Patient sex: M
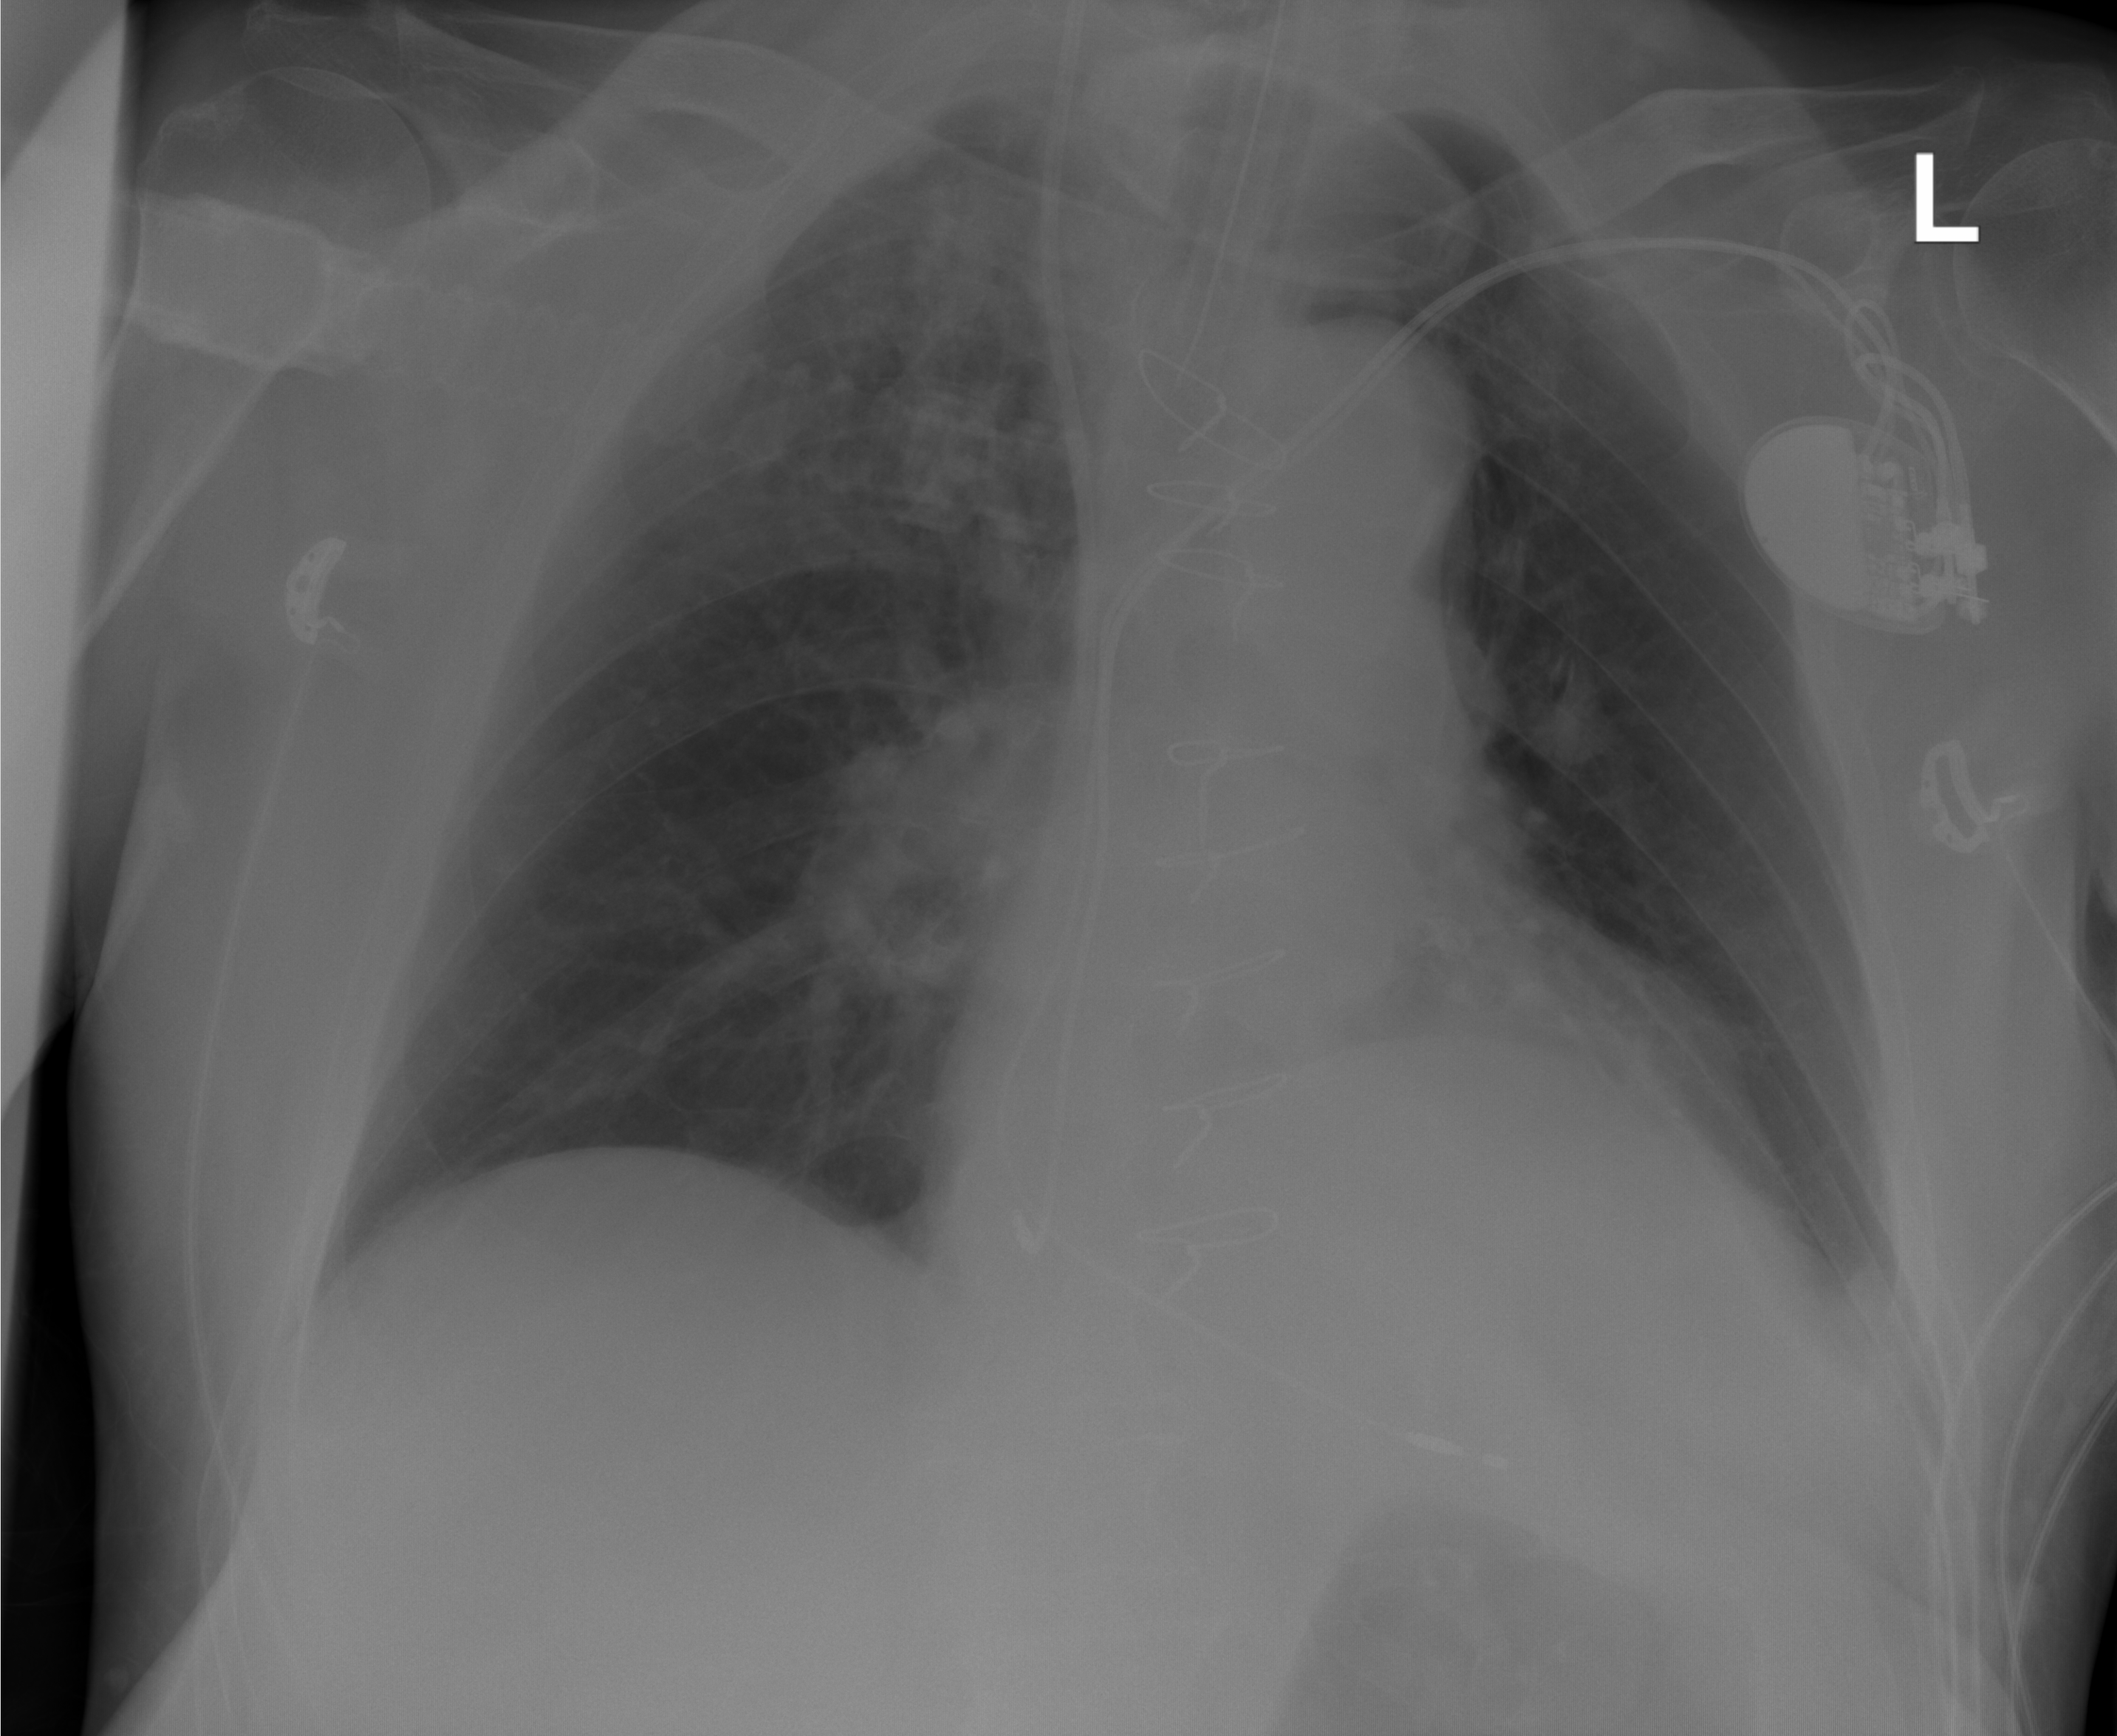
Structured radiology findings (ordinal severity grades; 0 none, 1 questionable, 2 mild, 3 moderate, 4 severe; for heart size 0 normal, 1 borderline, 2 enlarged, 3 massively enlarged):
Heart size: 0
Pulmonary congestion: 0
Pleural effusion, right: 0
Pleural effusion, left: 0
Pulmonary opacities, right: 2
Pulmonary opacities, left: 0
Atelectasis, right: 0
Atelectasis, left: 0